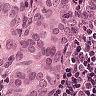
Metastatic tissue present: yes